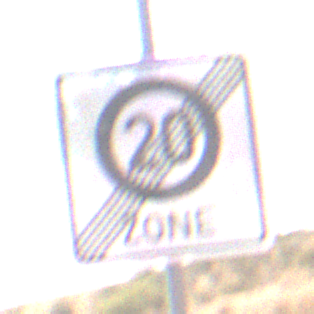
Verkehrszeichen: EndeZone20
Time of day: Midday
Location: Outdoor (Nature)
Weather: PartlyCloudy
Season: NotSpecified
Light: Natural